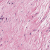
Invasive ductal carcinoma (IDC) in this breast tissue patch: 0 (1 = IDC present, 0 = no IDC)